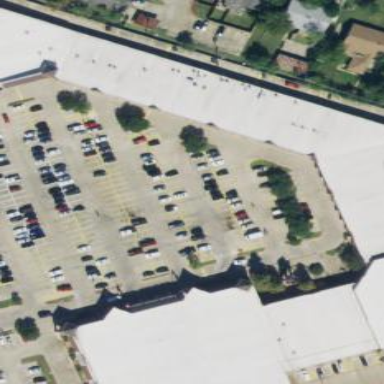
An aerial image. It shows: Commercial building.